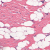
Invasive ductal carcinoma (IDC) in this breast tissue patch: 0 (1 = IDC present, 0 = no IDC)